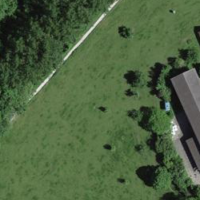
EUNIS habitat code: 25
Species observed at this site:
Prunus spinosa